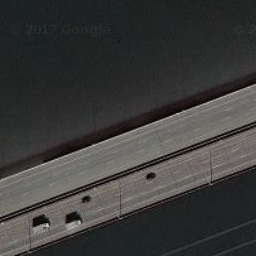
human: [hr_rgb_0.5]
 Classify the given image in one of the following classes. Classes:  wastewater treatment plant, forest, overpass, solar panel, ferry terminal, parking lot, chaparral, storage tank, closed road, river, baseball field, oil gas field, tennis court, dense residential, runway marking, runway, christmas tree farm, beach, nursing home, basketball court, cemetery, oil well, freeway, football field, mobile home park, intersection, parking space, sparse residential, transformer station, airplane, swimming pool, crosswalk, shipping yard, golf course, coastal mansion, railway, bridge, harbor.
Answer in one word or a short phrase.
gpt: bridge